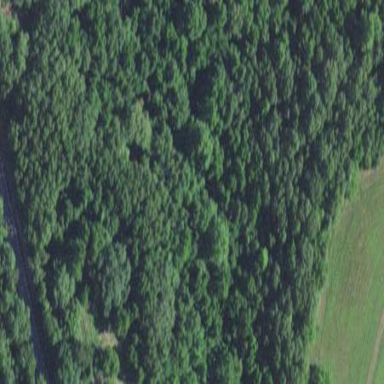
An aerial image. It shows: Forest area.